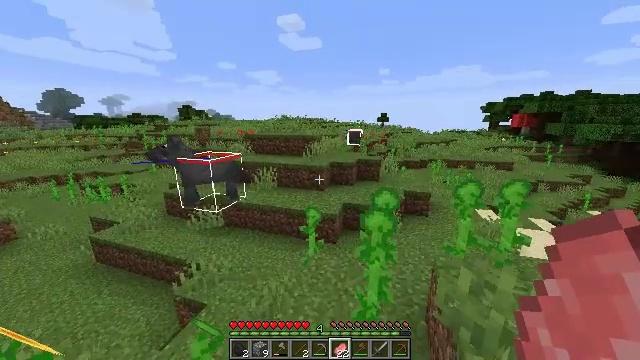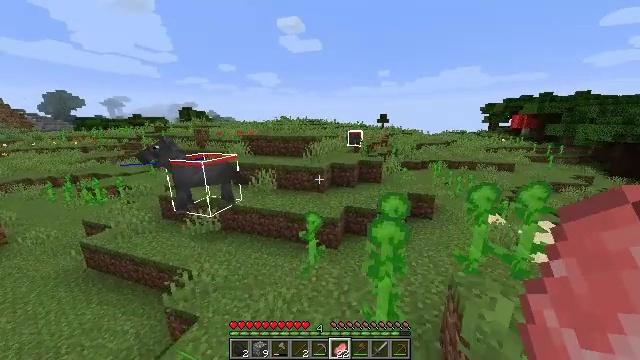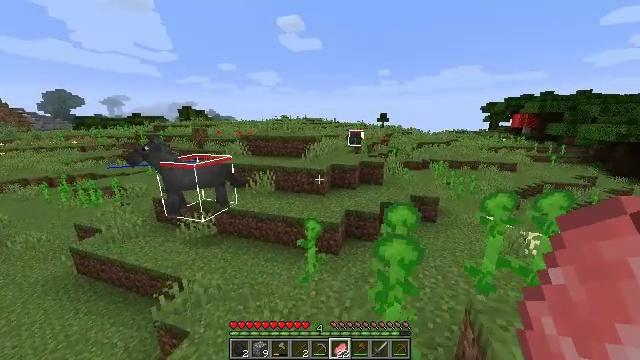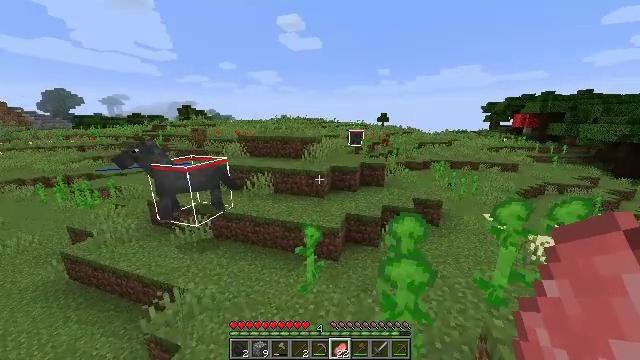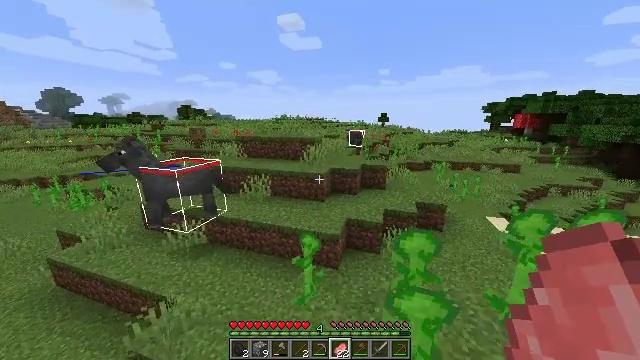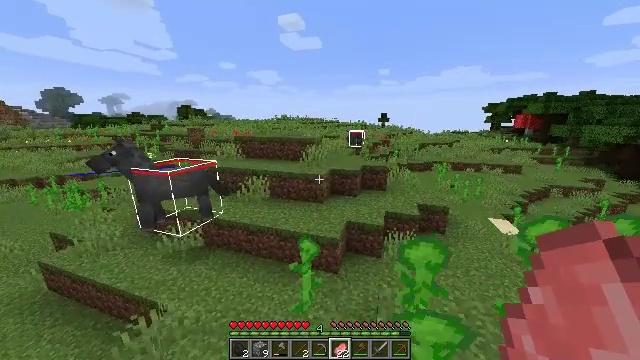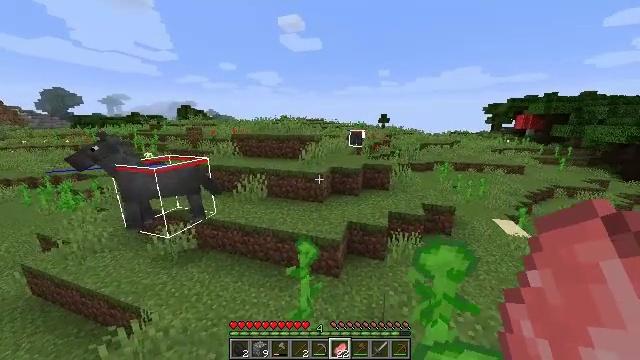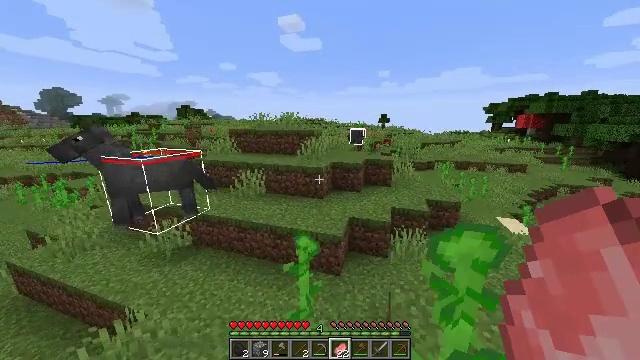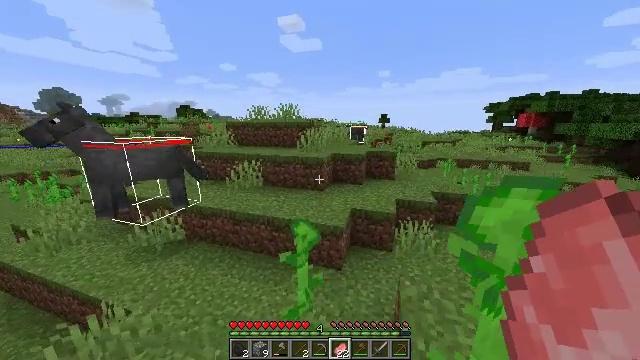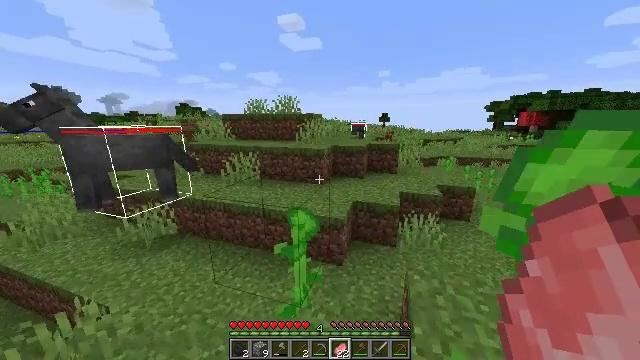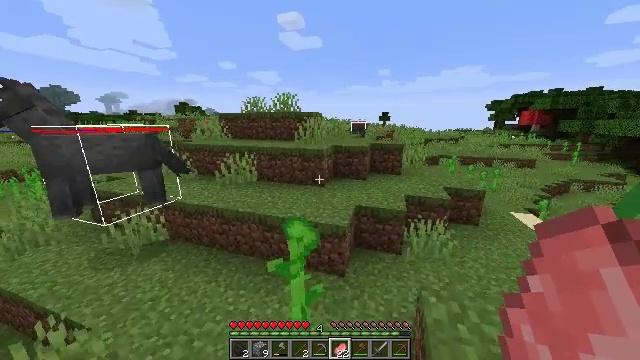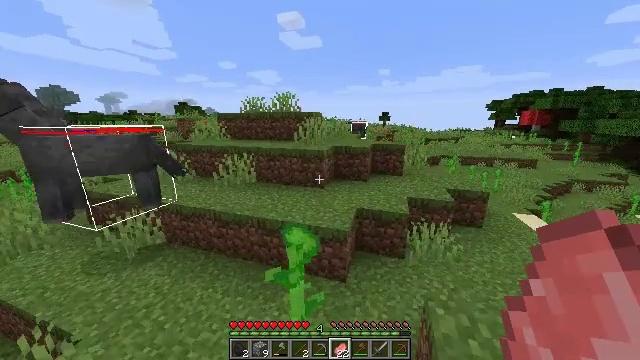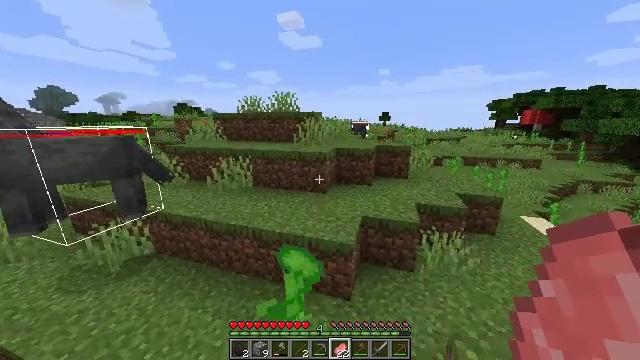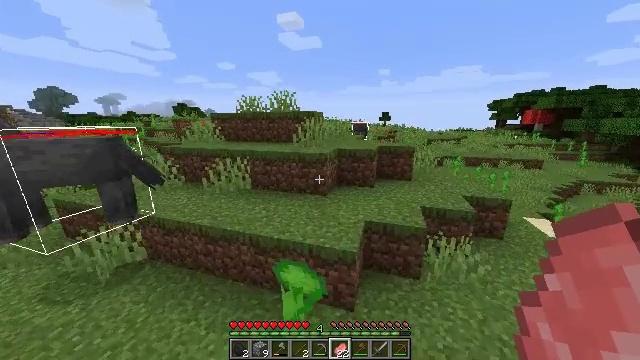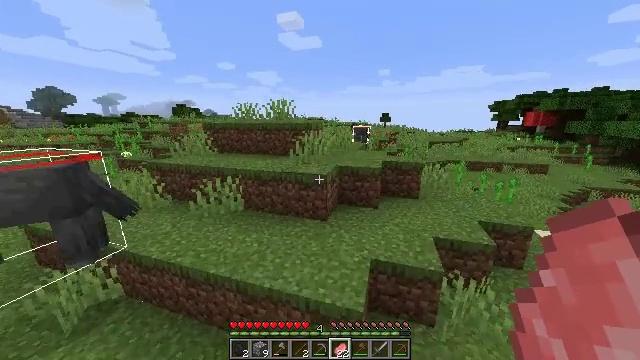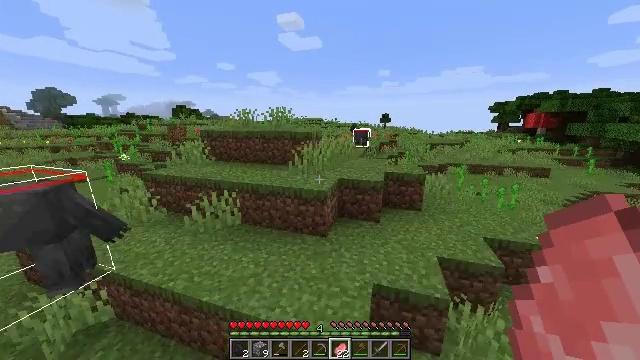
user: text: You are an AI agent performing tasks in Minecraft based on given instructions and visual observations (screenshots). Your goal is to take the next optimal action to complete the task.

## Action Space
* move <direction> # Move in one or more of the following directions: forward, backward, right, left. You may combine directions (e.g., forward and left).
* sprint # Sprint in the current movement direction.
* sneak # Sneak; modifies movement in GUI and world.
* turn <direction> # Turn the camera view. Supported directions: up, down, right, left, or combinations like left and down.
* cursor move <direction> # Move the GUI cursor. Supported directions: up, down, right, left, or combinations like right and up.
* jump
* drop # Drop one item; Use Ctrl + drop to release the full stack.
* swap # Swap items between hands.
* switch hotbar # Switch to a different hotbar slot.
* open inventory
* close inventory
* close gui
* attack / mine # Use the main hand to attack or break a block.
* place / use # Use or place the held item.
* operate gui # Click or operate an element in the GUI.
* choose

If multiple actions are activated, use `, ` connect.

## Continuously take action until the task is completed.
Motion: motion action
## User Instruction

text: Chop down the dark oak log.
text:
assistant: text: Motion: move forward, sprint
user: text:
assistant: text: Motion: move forward, sprint
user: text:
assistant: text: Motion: move forward, sprint
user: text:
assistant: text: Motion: move forward, sprint
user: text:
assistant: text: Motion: move forward, sprint
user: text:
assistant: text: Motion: move forward, sprint
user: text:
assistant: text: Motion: move forward, sprint
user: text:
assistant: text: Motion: move forward, sprint
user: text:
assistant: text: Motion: move forward, sprint
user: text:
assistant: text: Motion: move forward, sprint
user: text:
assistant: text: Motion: move forward, sprint
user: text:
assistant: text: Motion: move forward, sprint
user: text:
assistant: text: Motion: move forward, sprint
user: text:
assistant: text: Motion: move forward, sprint, jump
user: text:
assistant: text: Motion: move forward, sprint, jump
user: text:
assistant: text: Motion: move forward, sprint, jump
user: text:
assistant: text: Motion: move forward, sprint, jump
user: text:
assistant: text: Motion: move forward, sprint, jump
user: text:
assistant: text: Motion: move forward, sprint
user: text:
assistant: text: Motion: move forward, sprint
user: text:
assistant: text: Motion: move forward, sprint
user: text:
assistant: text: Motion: move forward, sprint, turn left
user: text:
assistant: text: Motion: move forward, sprint, turn left
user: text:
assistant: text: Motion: move forward, sprint
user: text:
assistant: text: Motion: move forward, sprint, jump
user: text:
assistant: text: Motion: move forward, sprint, jump
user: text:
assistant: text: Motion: move forward, sprint, jump
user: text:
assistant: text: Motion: move forward, sprint, jump
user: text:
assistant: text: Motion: move forward, sprint, jump
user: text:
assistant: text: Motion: move forward, sprint